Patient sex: M
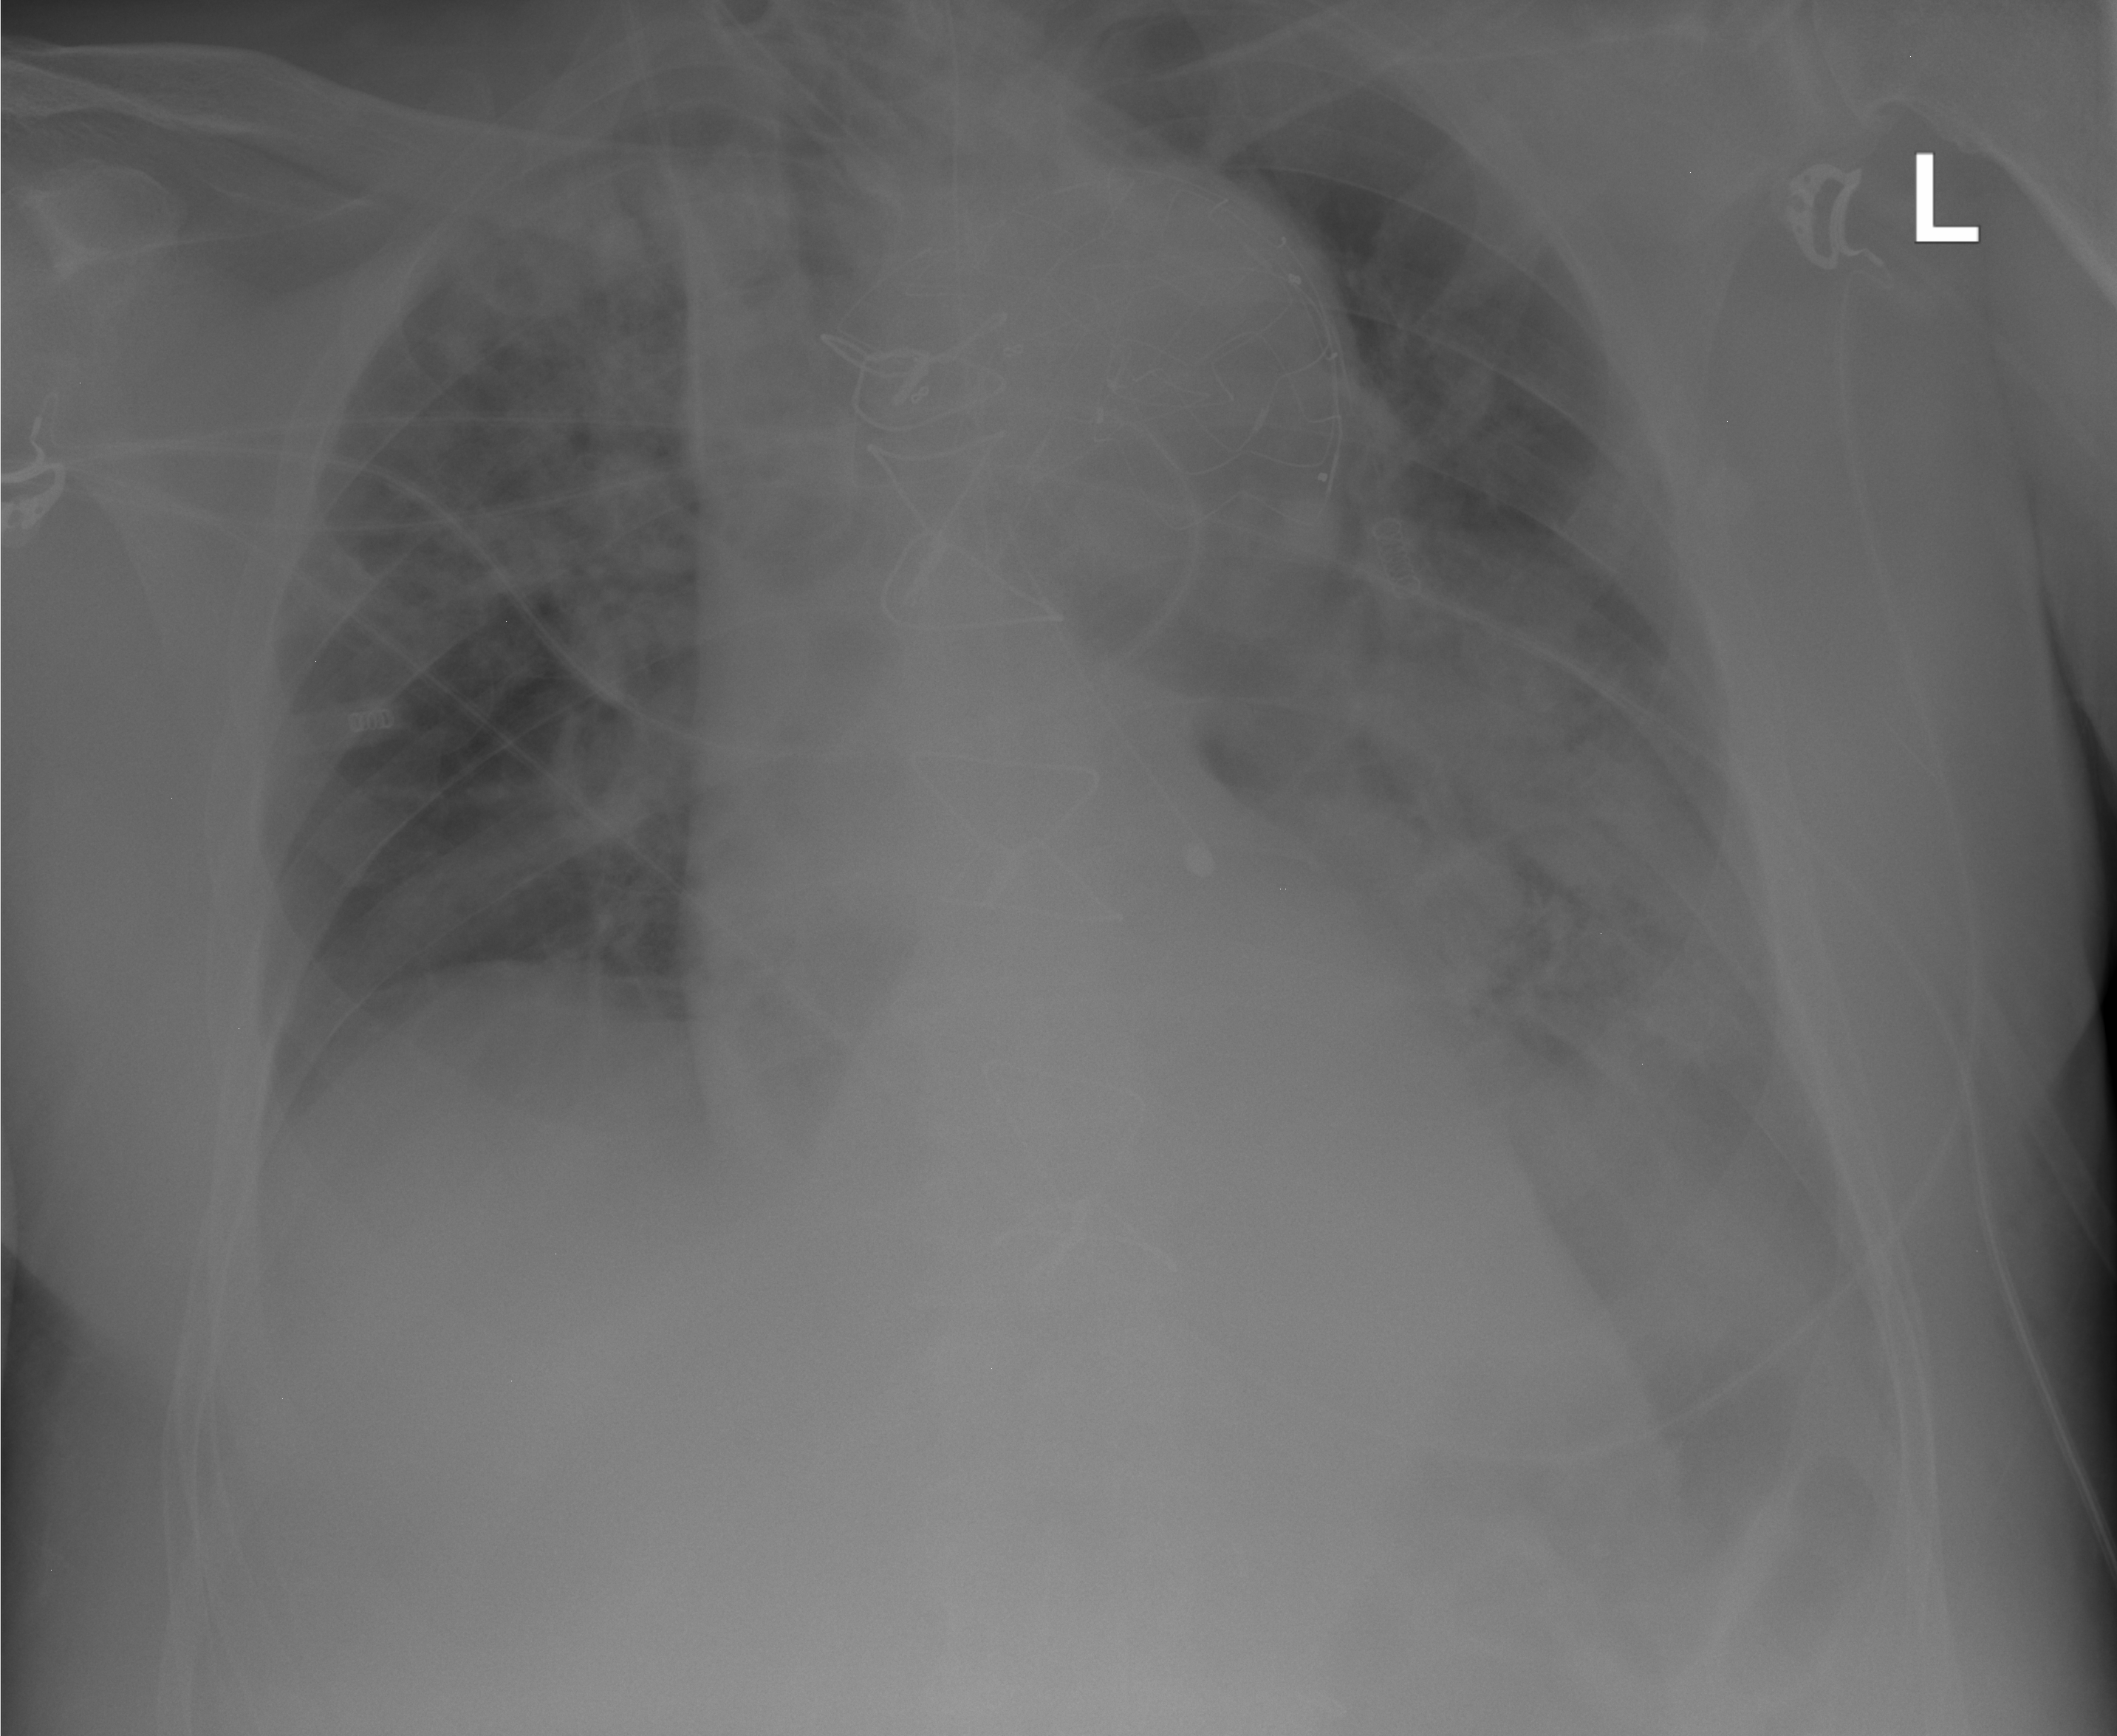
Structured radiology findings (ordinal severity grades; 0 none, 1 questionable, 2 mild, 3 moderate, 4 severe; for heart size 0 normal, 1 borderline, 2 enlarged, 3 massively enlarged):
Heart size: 1
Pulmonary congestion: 2
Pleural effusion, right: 0
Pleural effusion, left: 2
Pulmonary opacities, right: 2
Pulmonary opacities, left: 3
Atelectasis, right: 2
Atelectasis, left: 3